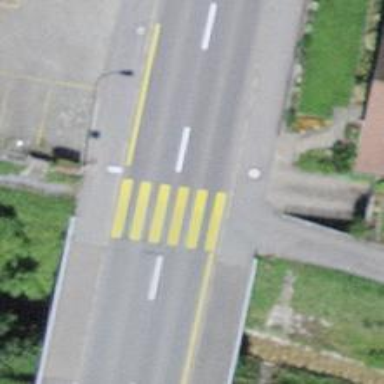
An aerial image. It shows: Primary highway with bridge.